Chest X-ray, PA view. Patient: 58 years old, sex M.
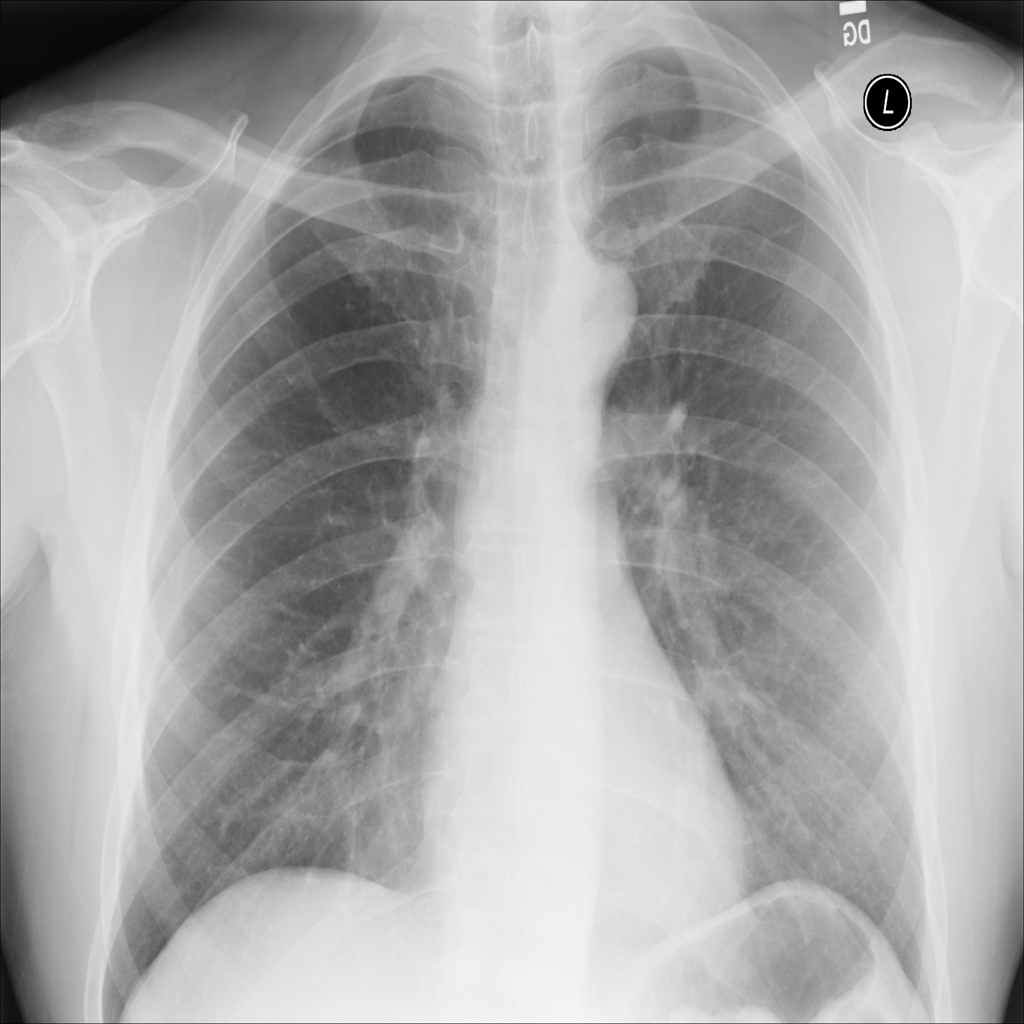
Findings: No Finding